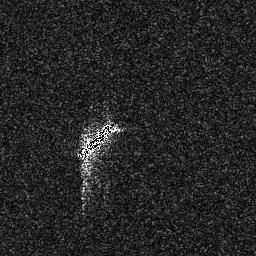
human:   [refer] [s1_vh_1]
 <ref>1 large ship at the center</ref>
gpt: <box>[[30, 45, 47, 62, 0]]</box>